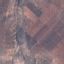
Label: PermanentCrop